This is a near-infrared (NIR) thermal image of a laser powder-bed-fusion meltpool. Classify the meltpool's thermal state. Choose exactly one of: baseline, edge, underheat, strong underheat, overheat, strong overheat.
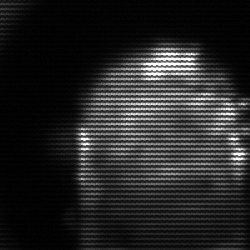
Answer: baseline